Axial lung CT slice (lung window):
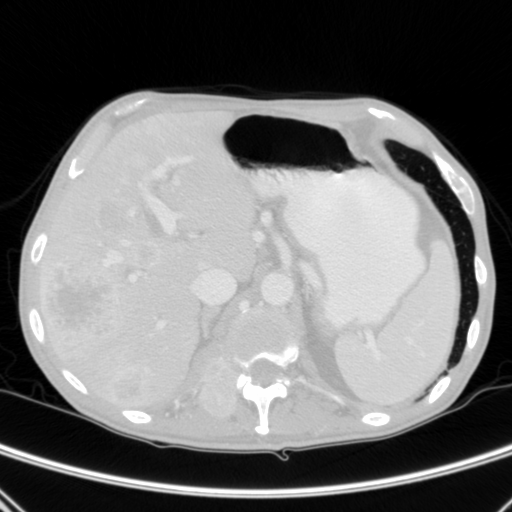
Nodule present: no